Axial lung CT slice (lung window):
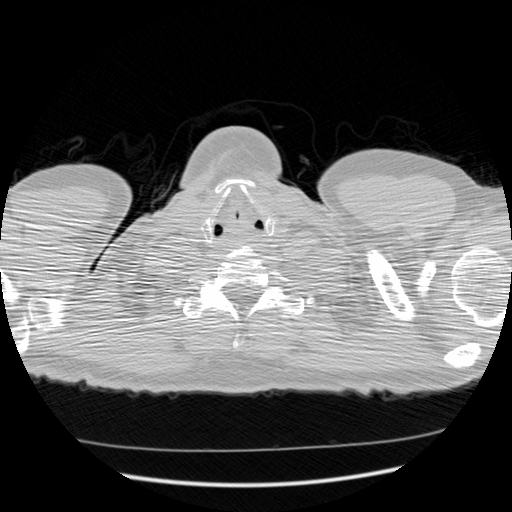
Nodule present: no